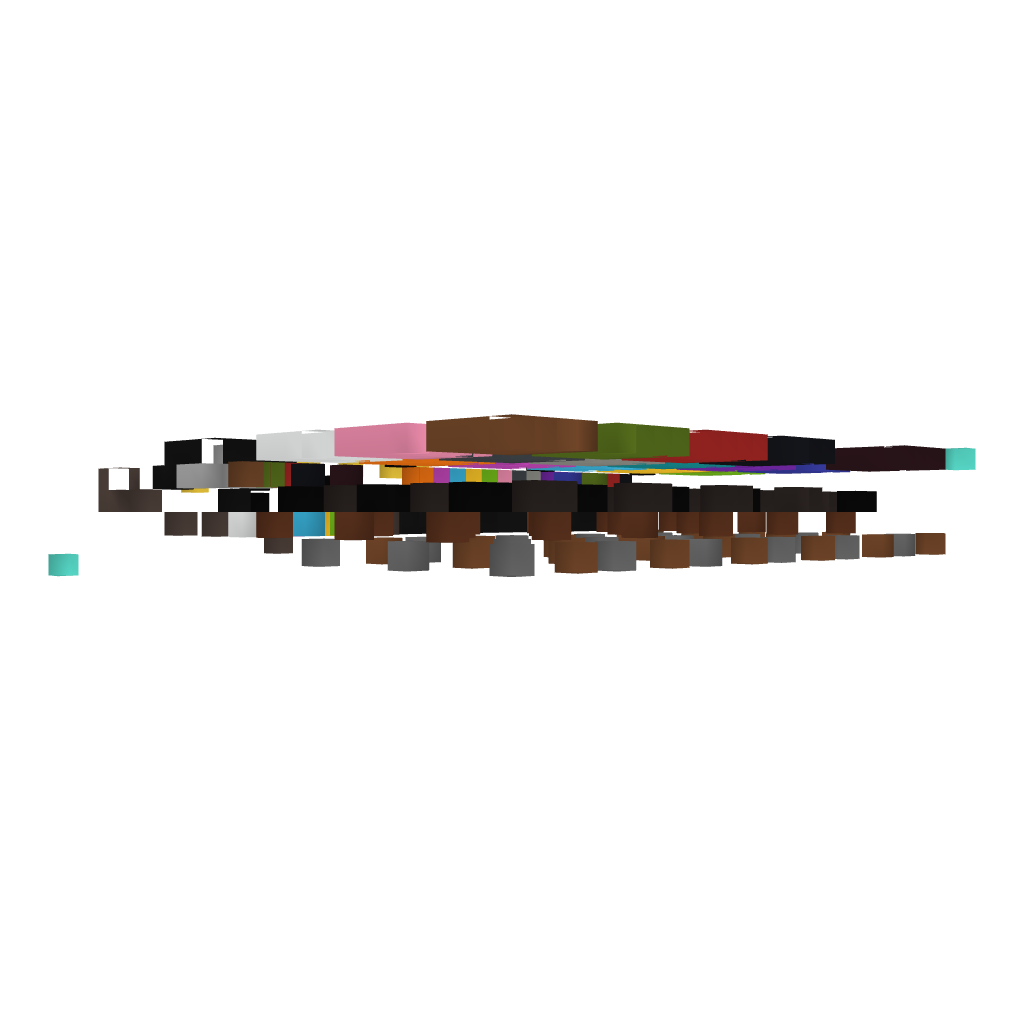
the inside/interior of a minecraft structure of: Bank Stackable